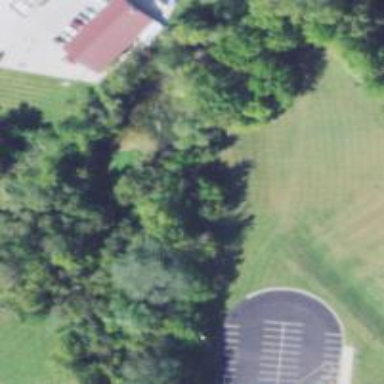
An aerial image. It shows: Disc golf hole.